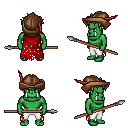
a pixel art fantasy rpg character, male body template, orc, green skin, red tattered cape, white pants, white blonde bedhead hairstyle, leather cap, spear, four views (front, back, left, right), 2x2 character sprite sheet, small pixel art, hard edges, no anti-aliasing